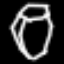
Label: diamond